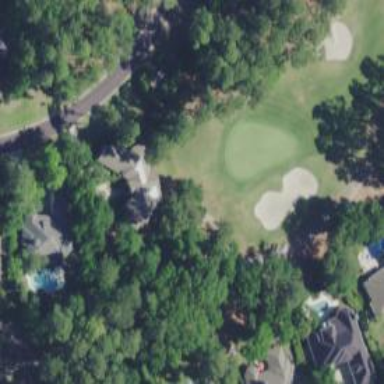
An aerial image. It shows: View of golf hole.